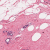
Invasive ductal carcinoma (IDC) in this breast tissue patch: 0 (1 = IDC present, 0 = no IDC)